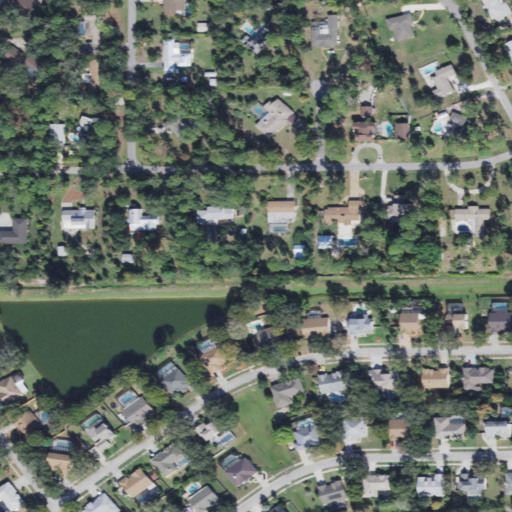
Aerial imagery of island in Florida named Meritt Island containing open development, low intensity development, woody wetlands, open water, herbaceous wetlands, medium intensity development, and high intensity development